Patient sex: F
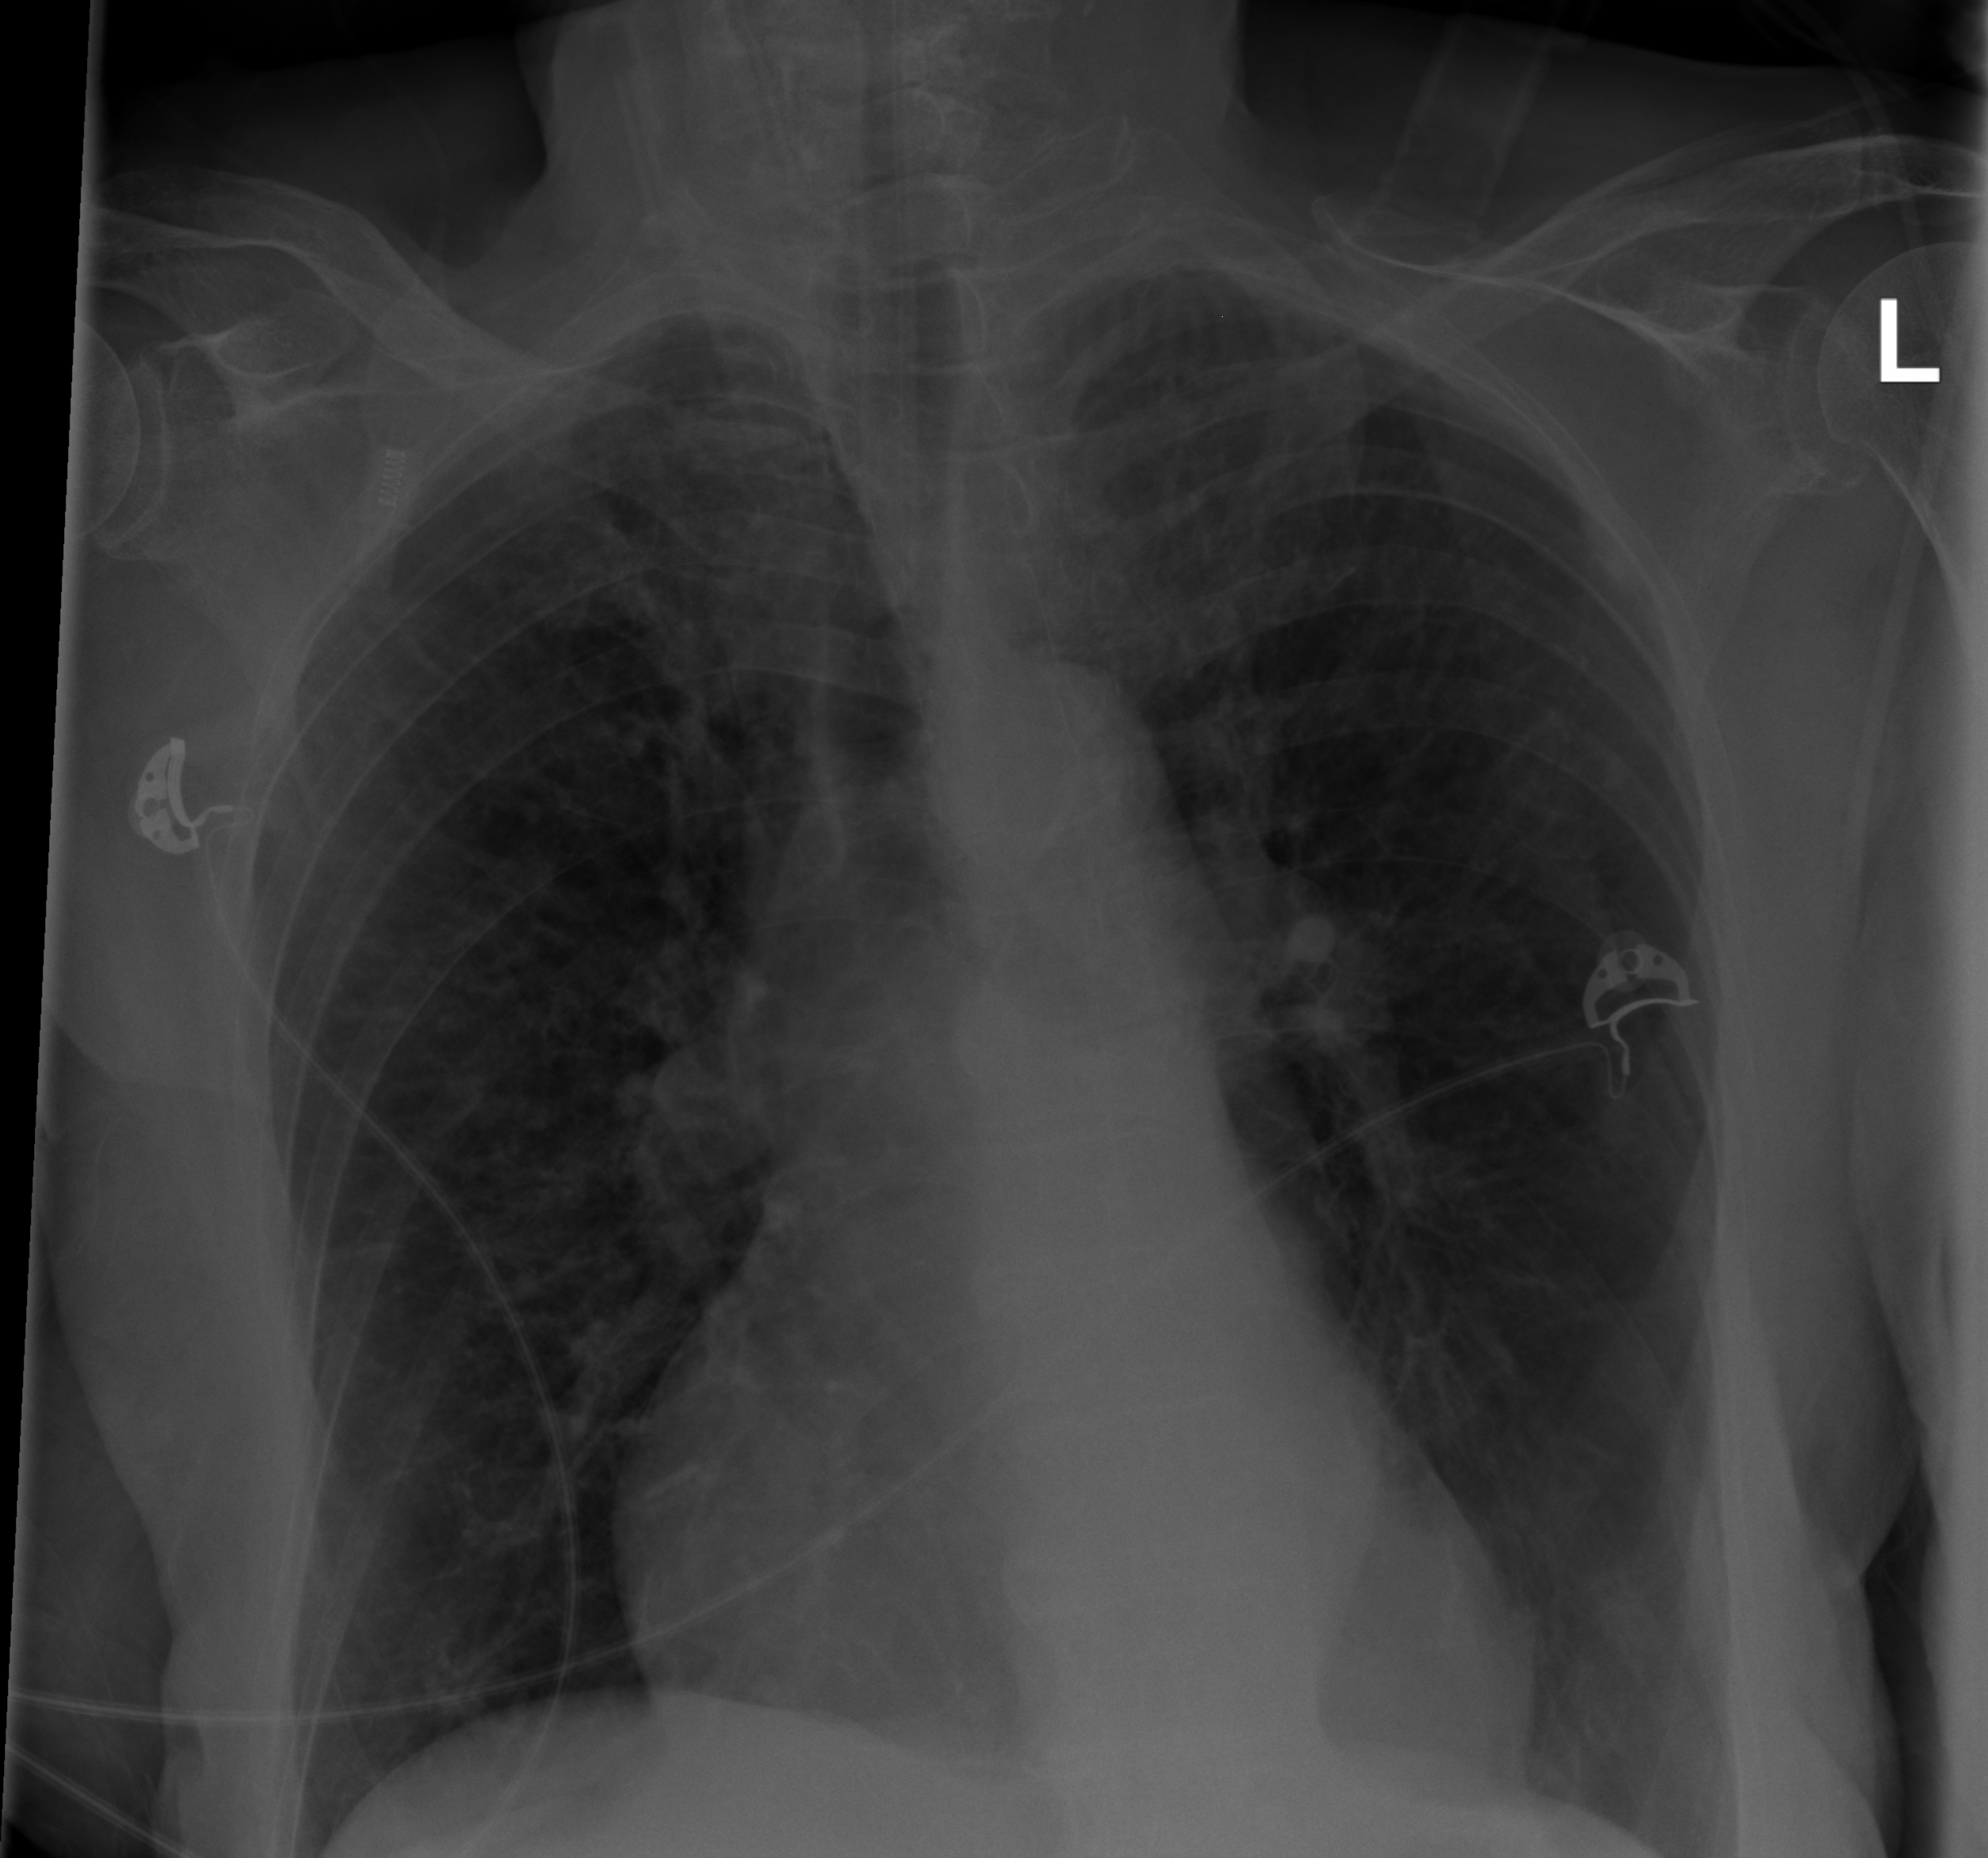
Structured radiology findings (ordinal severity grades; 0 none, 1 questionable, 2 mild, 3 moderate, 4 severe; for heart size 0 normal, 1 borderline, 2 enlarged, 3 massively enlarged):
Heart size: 2
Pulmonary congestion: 2
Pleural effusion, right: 0
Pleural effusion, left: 0
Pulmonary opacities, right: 1
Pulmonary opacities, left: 1
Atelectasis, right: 0
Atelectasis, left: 0